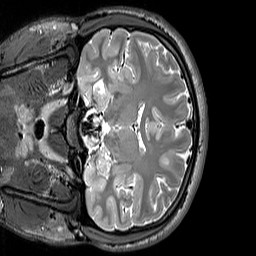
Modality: T2w
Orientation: coronal
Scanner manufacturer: siemens
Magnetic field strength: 3 T
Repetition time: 3.2 s
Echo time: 0.406 s